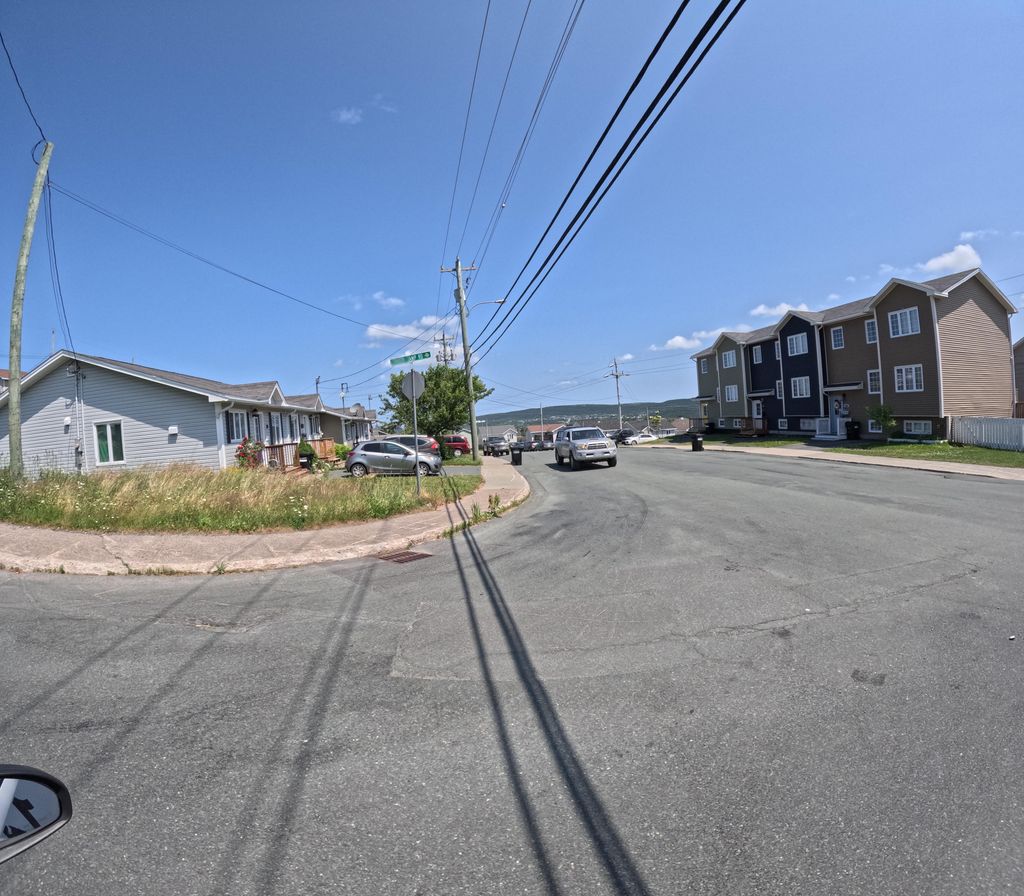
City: st_johns